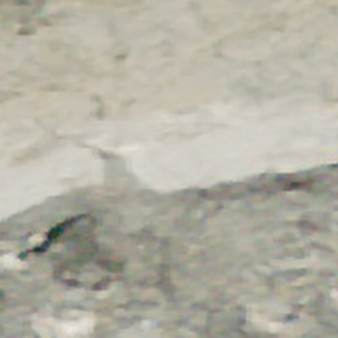
Label: other